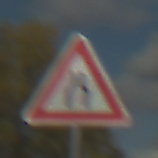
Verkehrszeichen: VerengteFahrbahn
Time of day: MorningAfternoon
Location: Outdoor (RoadRail)
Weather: PartlyCloudy
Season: NotSpecified
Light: Natural